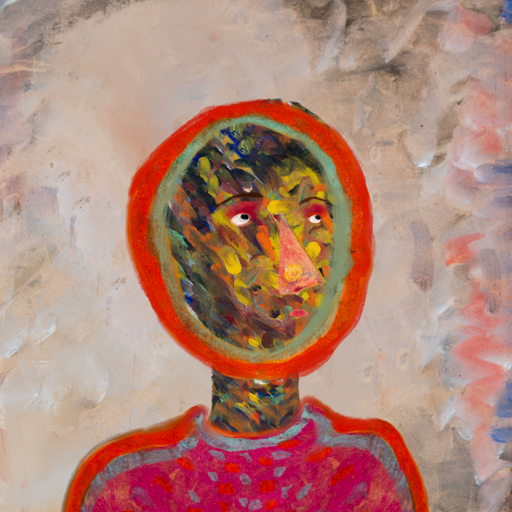
Background: Roy_Bahadur, Head And Neck Side: An_Impression, Face Side: Irani, Bust: Sisters, Hair Side: Sisters, Head Accessory: Blank, Second Necklace: Blank, Necklace: Blank, Baby: Blank